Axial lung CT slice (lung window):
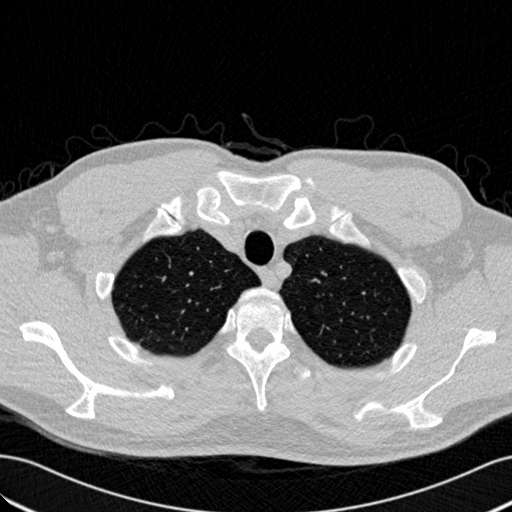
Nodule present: no